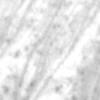
Label: no_change